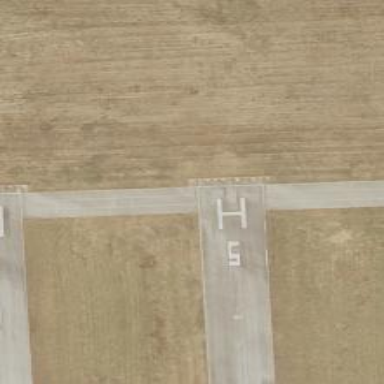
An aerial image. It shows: Runway surface made of asphalt at airport.